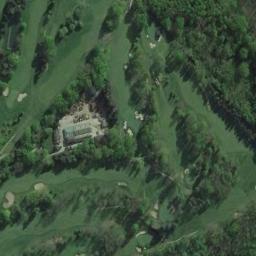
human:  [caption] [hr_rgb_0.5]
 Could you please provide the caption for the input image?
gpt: There is a building surrounded by trees on the golf course .

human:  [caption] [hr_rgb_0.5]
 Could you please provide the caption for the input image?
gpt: There are many bunkers and paths on a large green lawn on the golf course, And many linearly arranged trees and several buildings .

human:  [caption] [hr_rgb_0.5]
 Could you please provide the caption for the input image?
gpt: Several winding paths lead to different sand bunkers .

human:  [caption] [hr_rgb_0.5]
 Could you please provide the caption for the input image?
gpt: The golf course has some fairways, Barrier trees and sandpits and a house is also in the golf course .

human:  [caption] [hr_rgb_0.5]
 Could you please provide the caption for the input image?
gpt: There are many trees and a building on the golf course .